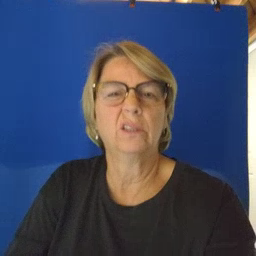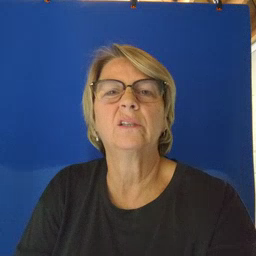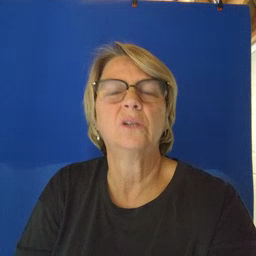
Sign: not